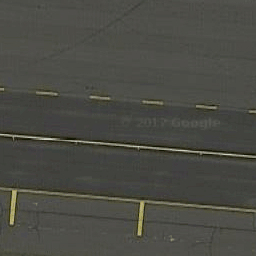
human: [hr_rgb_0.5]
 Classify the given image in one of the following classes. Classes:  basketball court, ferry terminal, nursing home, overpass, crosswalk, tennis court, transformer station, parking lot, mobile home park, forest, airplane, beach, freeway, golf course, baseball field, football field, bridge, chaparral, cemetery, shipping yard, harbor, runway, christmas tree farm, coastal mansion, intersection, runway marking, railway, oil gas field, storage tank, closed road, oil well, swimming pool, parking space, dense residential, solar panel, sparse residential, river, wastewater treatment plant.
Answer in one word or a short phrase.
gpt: runway marking